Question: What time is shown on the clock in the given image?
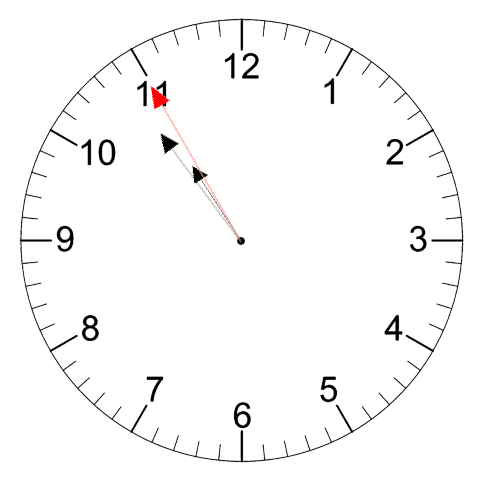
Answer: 10:53:55